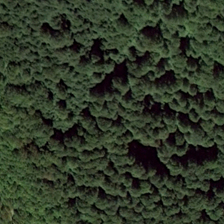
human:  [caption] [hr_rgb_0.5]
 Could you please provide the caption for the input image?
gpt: many green trees are in a piece of forest .

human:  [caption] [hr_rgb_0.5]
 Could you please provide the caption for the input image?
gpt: many green trees are in a piece of forest .

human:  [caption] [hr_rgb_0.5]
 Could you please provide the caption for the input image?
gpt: this piece of the yellow green forest is dense .

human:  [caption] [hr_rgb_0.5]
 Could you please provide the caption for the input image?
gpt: this piece of the forest is yellow green and dense .

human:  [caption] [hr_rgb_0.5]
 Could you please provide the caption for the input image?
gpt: this piece of the forest is yellow green and dense .